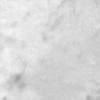
Label: no_change